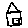
Label: house